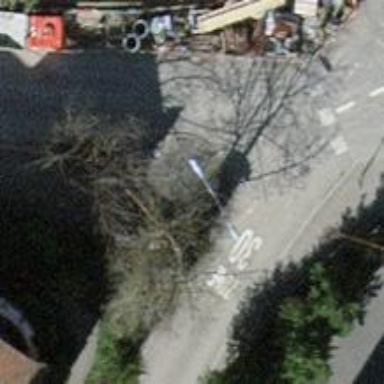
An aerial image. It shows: Street cabinet used for power utility.